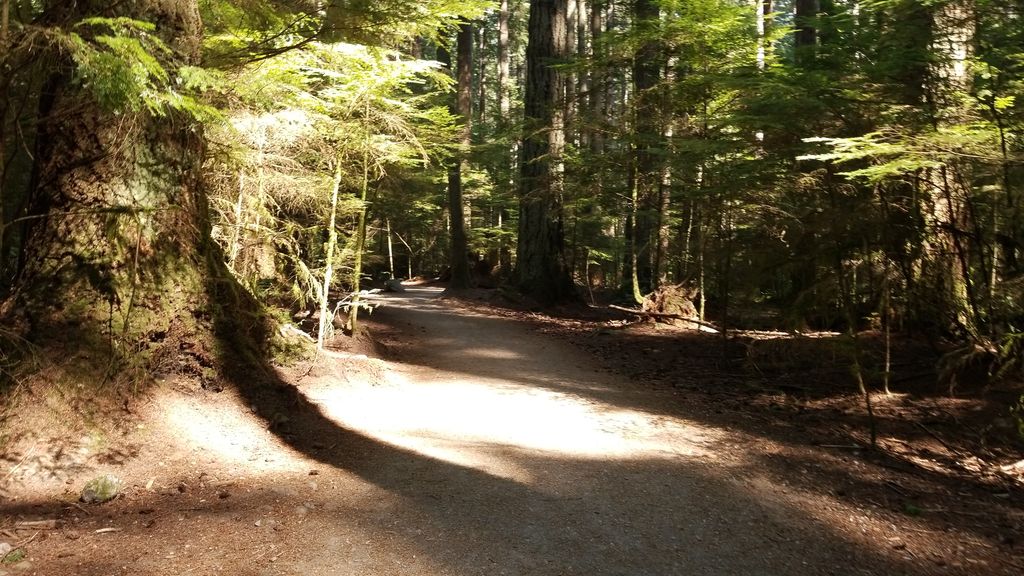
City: vancouver